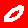
Digit: 0